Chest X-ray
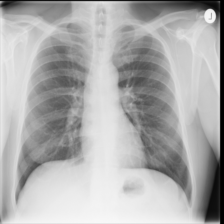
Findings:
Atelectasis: negative
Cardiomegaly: negative
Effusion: negative
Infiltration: negative
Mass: negative
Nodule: negative
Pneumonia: negative
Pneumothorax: negative
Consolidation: negative
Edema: negative
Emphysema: negative
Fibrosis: negative
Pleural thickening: negative
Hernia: negative